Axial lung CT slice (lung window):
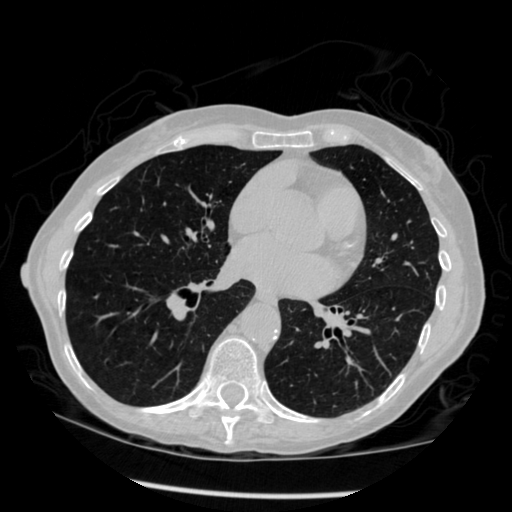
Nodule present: no